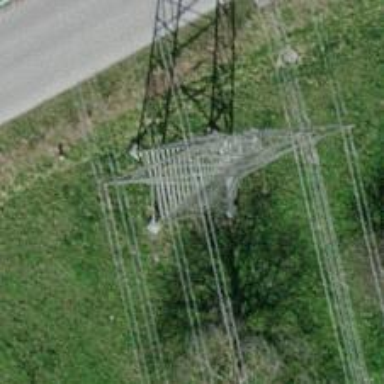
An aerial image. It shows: Towering power structure.